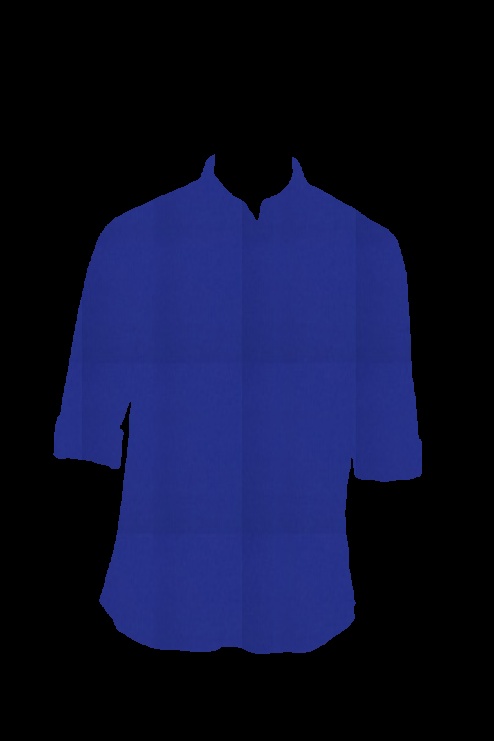
blue slim fit tee